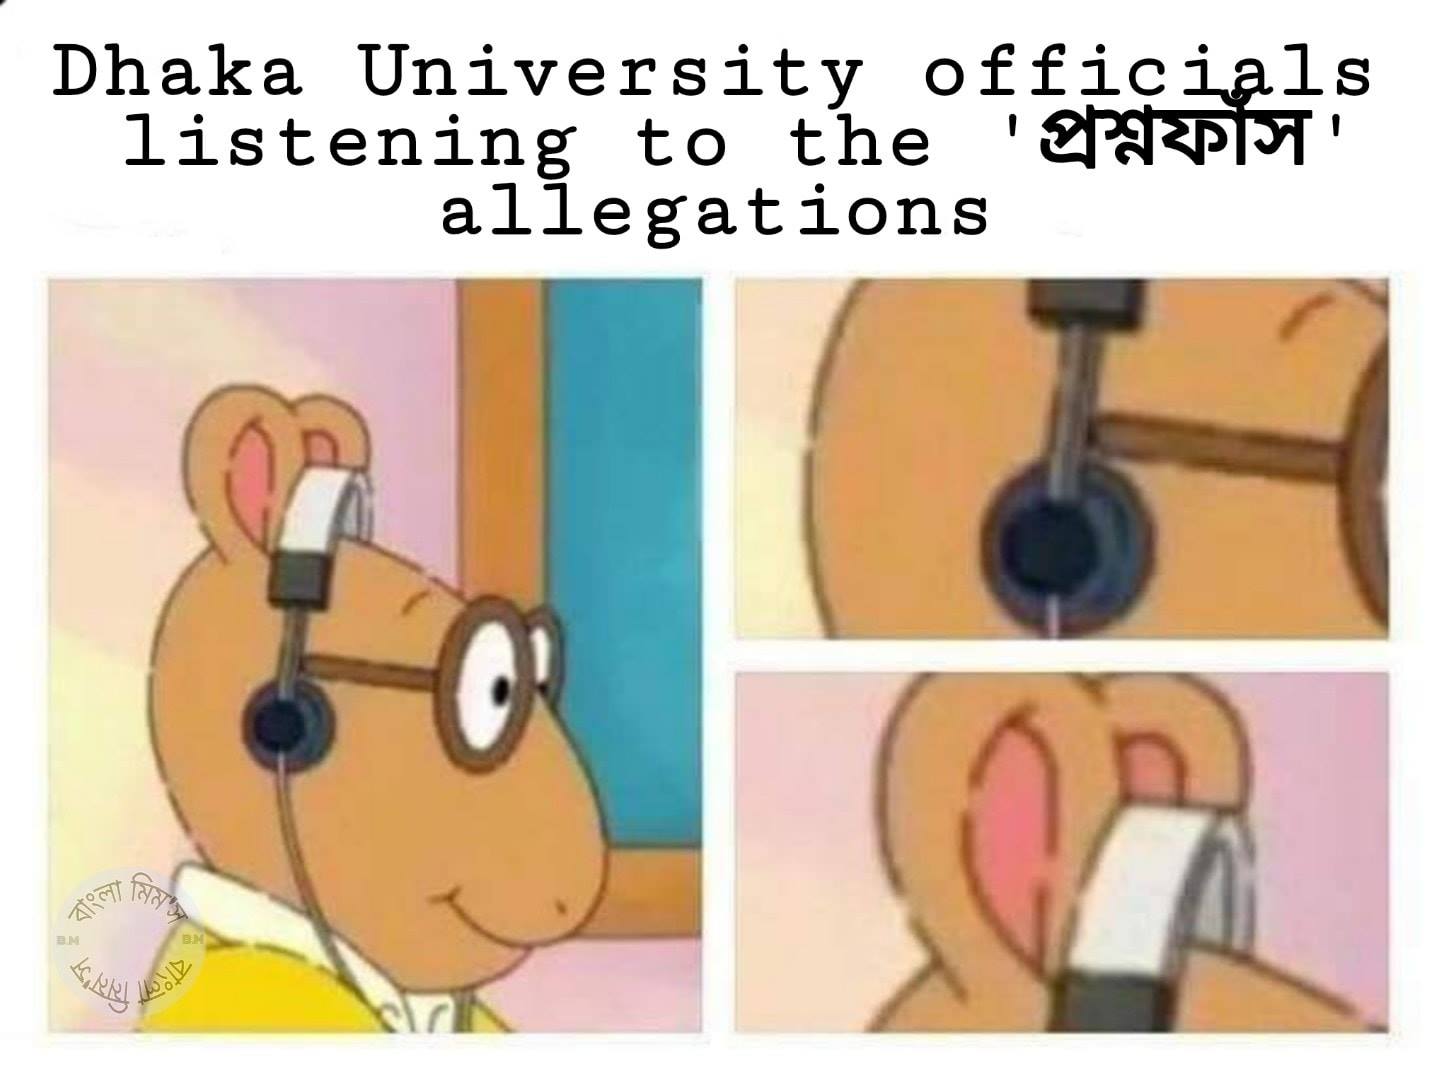
Caption: Dhaka University officials listening to the 'প্রশ্নফাস'   allegations
Label: non-hate